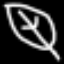
Label: leaf